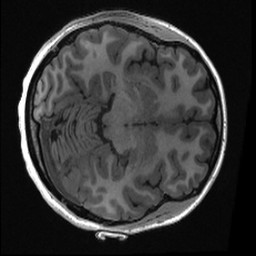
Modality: T1w
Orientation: axial
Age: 19
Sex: female